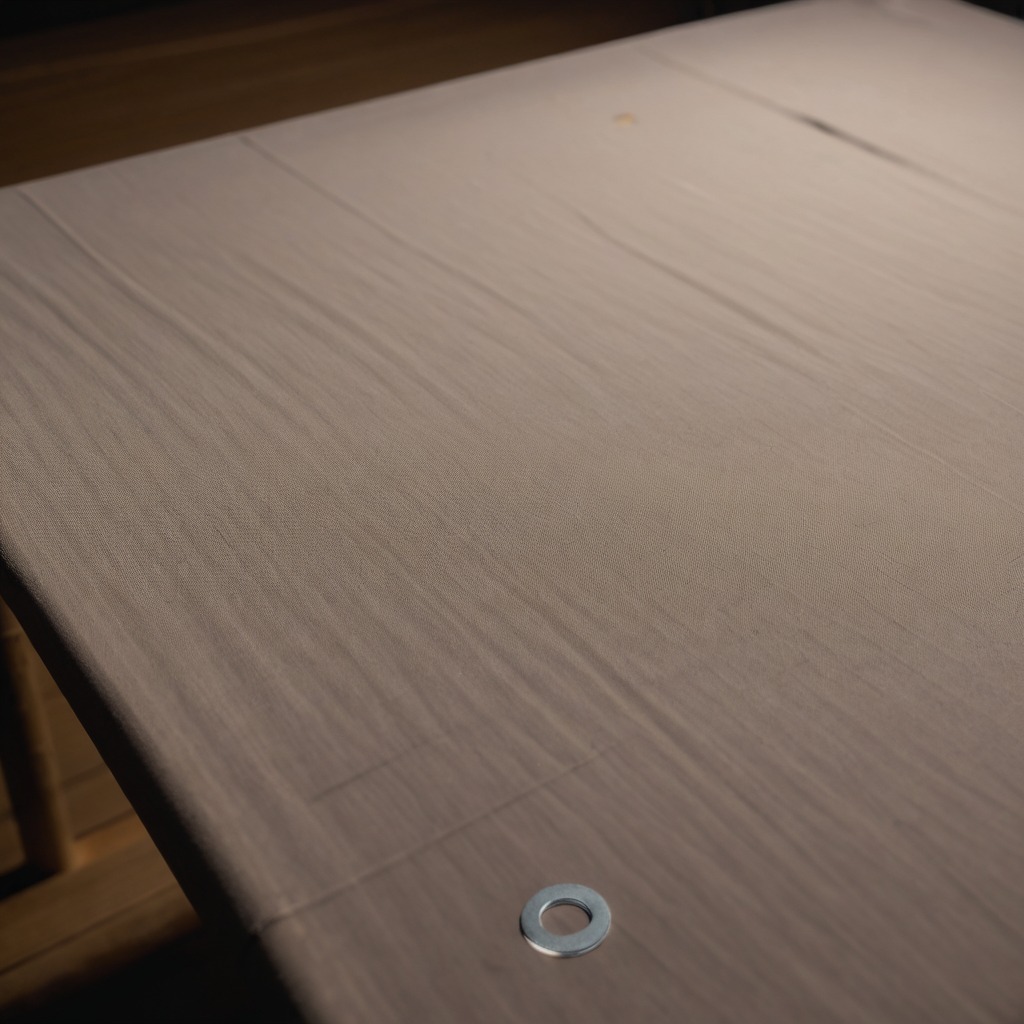
A flat metal washer is lying on a wooden table in a workshop at night.